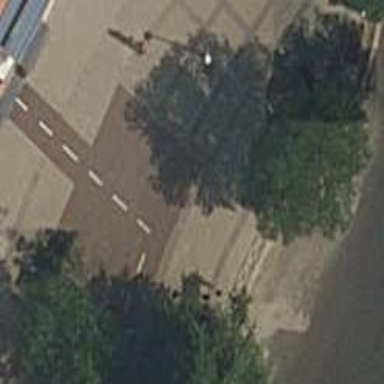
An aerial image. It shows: Cycleway with paved surface of paving stones. The cycleway itself is made of concrete.